Question: HTTPS for <URL>. Firefox says:
> An error occurred during a connection to www.bigfont.ca.
Peer's certificate has been marked as not trusted by the user.
(Error code: sec_error_untrusted_cert)
This is a known situation with Firefox. We looked at the <URL> and the advice is:
> You must add the intermediate CA certificate to your installation.
We are using SmartSSL and OpenSSL to create an SSL Certificate. So, we added the intermediate CA certificate by following <URL> and ran this command to create the PFX.
'''
OpenSSL> pkcs12 -export -in bigfont.ca.crt -inkey bigfont.ca-encrypted.key
-certfile sub.class1.server.ca.pem -out bigfont.ca.pfx -password pass:my-password
'''
We uploaded the resultant 'bigfont.ca.pfx' file to at the Azure Website's Config page.

To test further, we ran 'openssl s_client -servername www.bigfont.ca -connect www.bigfont.ca:443 -showcerts'. The results show that the certificate chain is working well.
'''
depth=1 C = IL,
O = StartCom Ltd.,
OU = Secure Digital Certificate Signing,
CN = StartCom Class 1 Primary Intermediate Server CA
verify error:num=20:unable to get local issuer certificate
verify return:0
---
Certificate chain
0 s:
/description=T8eg9X1a04Scp3hM
/C=CA
/CN=www.bigfont.ca
/emailAddress=shaunluttin@bigfont.ca
i:
/C=IL
/O=StartCom Ltd.
/OU=Secure Digital Certificate Signing
/CN=StartCom Class 1 Primary Intermediate Server CA
-----BEGIN CERTIFICATE-----
-----END CERTIFICATE-----
1 s:
/C=IL
/O=StartCom Ltd.
/OU=Secure Digital Certificate Signing
/CN=StartCom Class 1 Primary Intermediate Server CA
i:
/C=IL
/O=StartCom Ltd.
/OU=Secure Digital Certificate Signing
/CN=StartCom Certification Authority
-----BEGIN CERTIFICATE-----
-----END CERTIFICATE-----
---
Server certificate
subject=
/description=T8eg9X1a04Scp3hM
/C=CA
/CN=www.bigfont.ca
/emailAddress=shaunluttin@bigfont.ca
issuer=
/C=IL
/O=StartCom Ltd.
/OU=Secure Digital Certificate Signing
/CN=StartCom Class 1 Primary Intermediate Server CA
---
No client certificate CA names sent
---
SSL handshake has read 3369 bytes and written 547 bytes
---
New, TLSv1/SSLv3, Cipher is RC4-SHA
Server public key is 2048 bit
Secure Renegotiation IS supported
Compression: NONE
Expansion: NONE
SSL-Session:
Protocol : TLSv1
Cipher : RC4-SHA
Session-ID: 6E1F00009...FDD7B7BF7B7
Session-ID-ctx:
Master-Key: 2FA3C020A506198C1319081F9E023D35...5AEB01985323AADCF9
Key-Arg : None
PSK identity: None
PSK identity hint: None
Start Time: <PHONE>
Timeout : 300 (sec)
Verify return code: 20 (unable to get local issuer certificate)
---
read:errno=10054
'''
If the chain is working, why does Firefox complain?
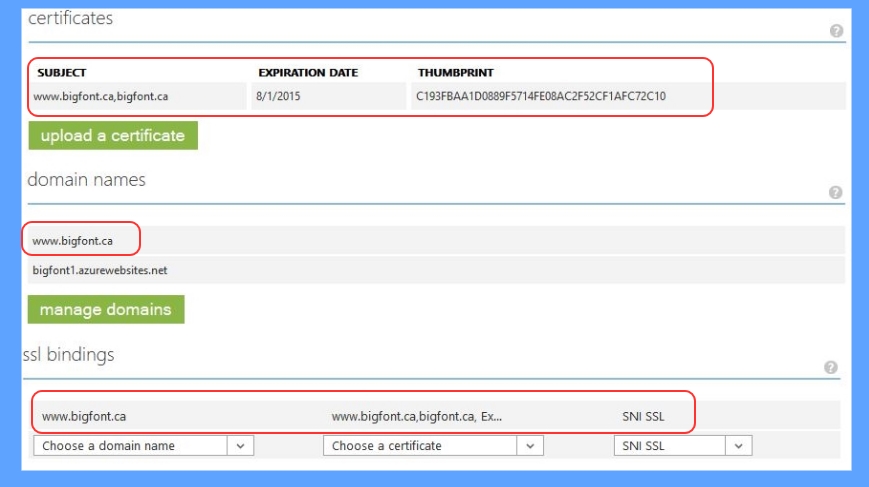
Answer: ## Solution
<URL>.
1. Firefox
2. Help
3. Troubleshooting Information
4. Reset Firefox
## Details
The problem turned out to be related to the 'cert8.db' file that stores the Firefox certificates. Find it here:
1. Firefox
2. Help
3. Troubleshooting Information
4. Application Basics
5. Profile Folder
6. Show Folder
The problem was that we messed with Firefox's Certificate for StartCom. We probably did this while muddling thru the process of restoring our StartSSL certificate.
## Your Certificates (Client Authentication)

## Authorities
We probably accidentally messed with these, thereby making Firefox not trust StartCom.